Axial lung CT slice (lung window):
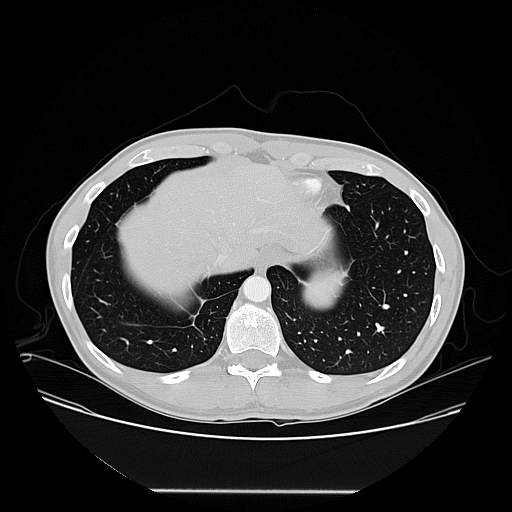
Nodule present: no